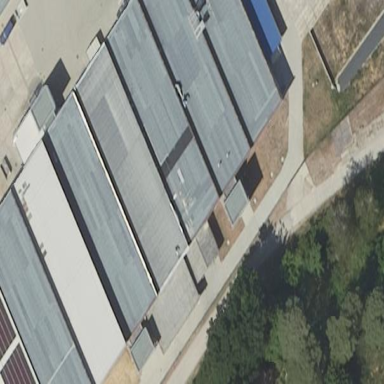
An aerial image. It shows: Industrial building.